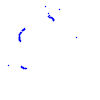
Particle: proton